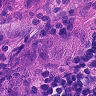
Metastatic tissue present: yes